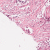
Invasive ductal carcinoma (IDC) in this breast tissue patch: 1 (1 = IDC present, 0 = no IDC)